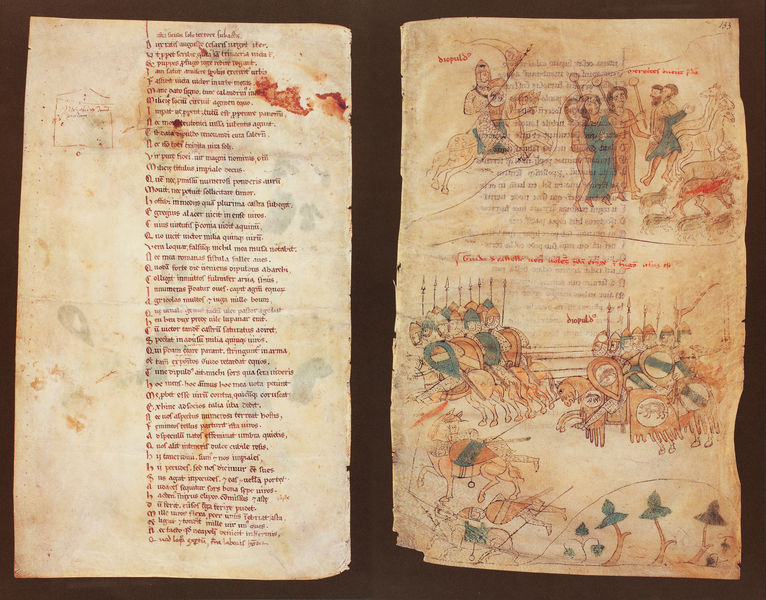
Titel: Liber ad honorem Augusti sive de rebus Siculis/ Buch zu Ehren des Kaisers Augustus oder über die Angelegenheiten Siziliens
Künstler: Pietro da Eboli
Institution: Bern, Burgbibliothek
Schlagwörter: pferde, schlacht, initialen, ritter, mittelalter, illustriert, latein, hadschrift, guido, rubriziert